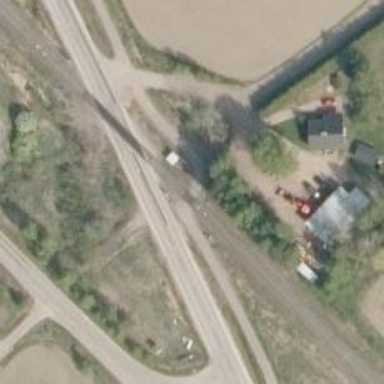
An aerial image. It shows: Railway crossing equipped with lights and saltire signs. The crossing has full barrier.